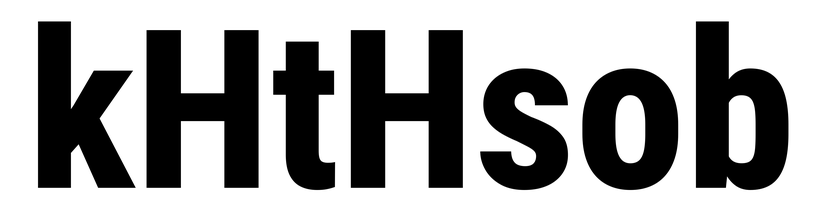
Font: Roboto_Condensed_ExtraBold